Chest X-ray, PA view. Patient: 45 years old, sex M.
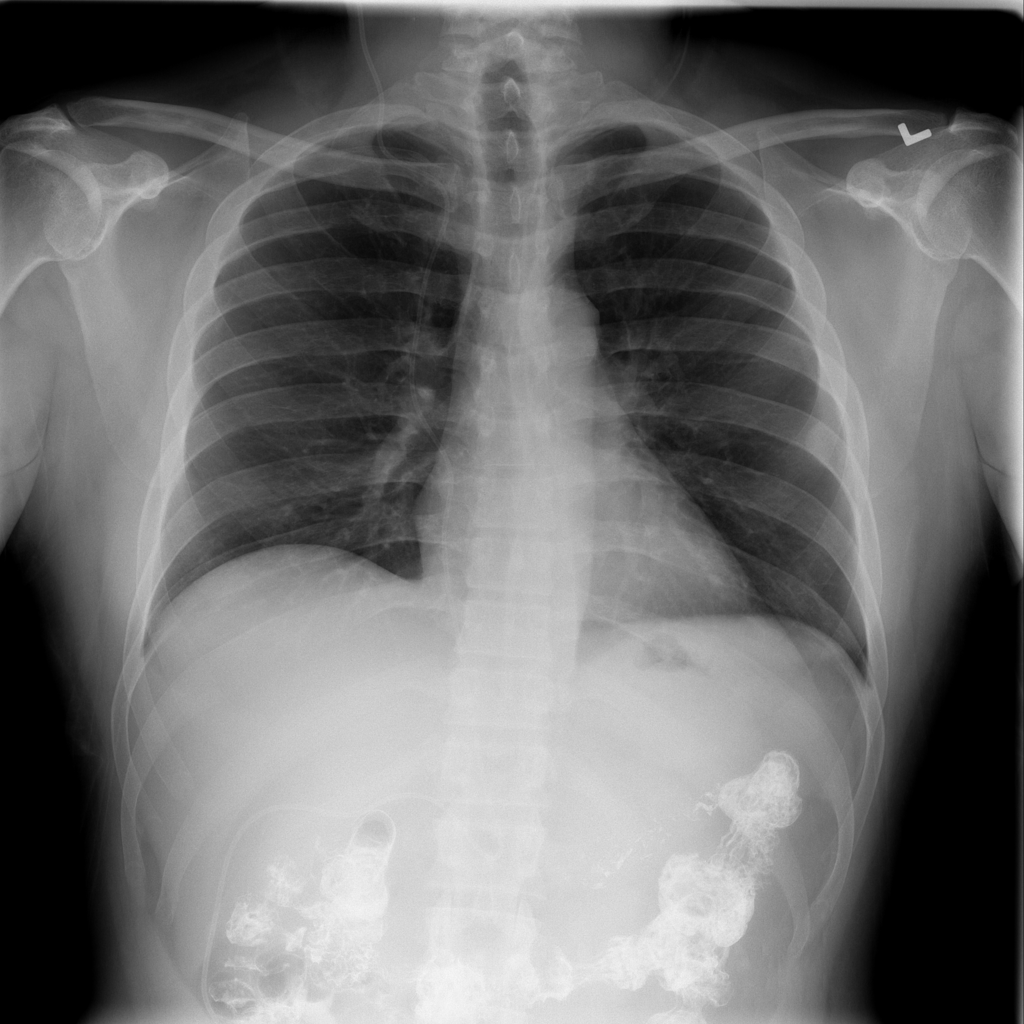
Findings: Nodule